Field crop: tomato
Growth stage: 1
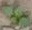
Species: solanum